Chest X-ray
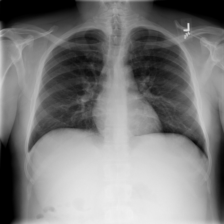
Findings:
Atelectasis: negative
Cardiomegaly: negative
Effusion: negative
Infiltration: negative
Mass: negative
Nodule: negative
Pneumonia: negative
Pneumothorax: negative
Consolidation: negative
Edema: negative
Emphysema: negative
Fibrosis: negative
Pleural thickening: negative
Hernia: negative